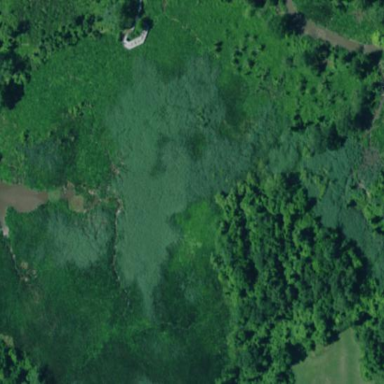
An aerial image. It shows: Marshy wetland area.